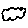
Label: cloud